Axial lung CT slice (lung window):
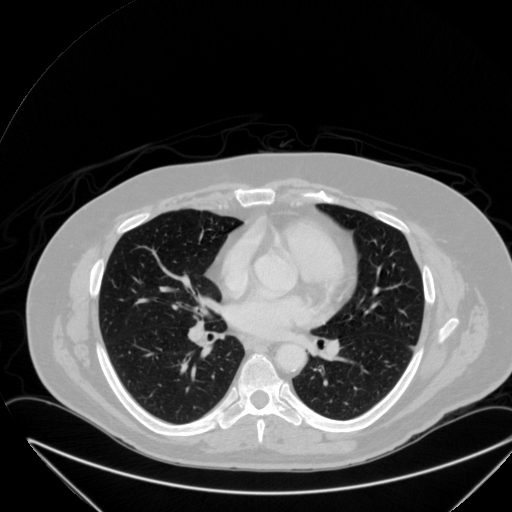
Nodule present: no